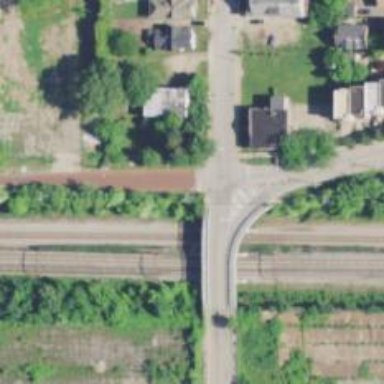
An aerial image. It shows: Tertiary link road on asphalt bridge.